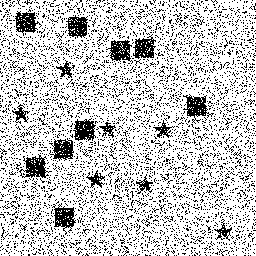
Squares: 9
Triangles: 0
Stars: 7
Total shapes: 16